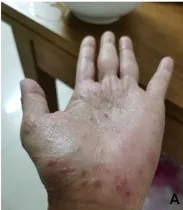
Changes in vesicles and papules on the palmar ,. Before treatment (A-D) The palmar, dorsal, and medial ankle regions exhibited vesicles and papules. Excessive hyperkeratosis was observed on the soles.
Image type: medical_photograph (skin_photograph)